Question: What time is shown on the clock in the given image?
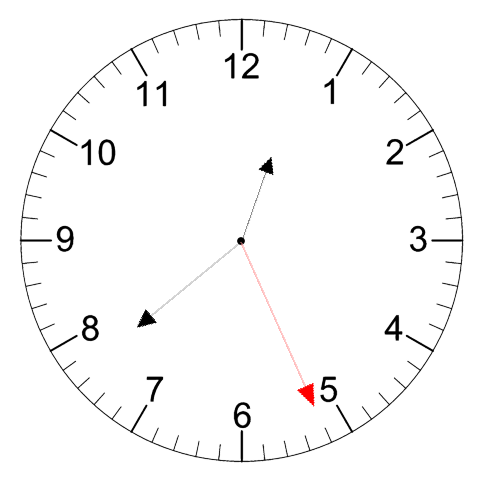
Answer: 12:38:26